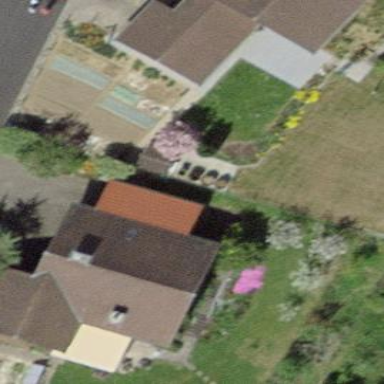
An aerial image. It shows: Garden area designated for leisure land.